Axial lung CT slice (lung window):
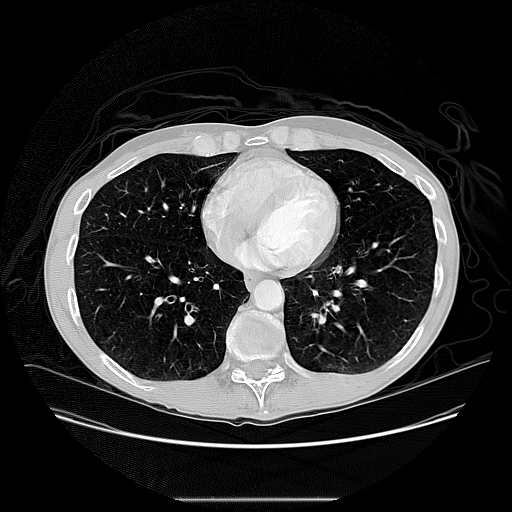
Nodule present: no